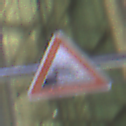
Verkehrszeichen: Ufer
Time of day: Night
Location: Outdoor (Urban)
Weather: PartlyCloudy
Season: NotSpecified
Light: Artificial